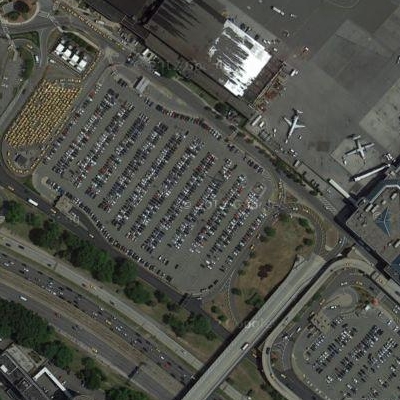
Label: gParking